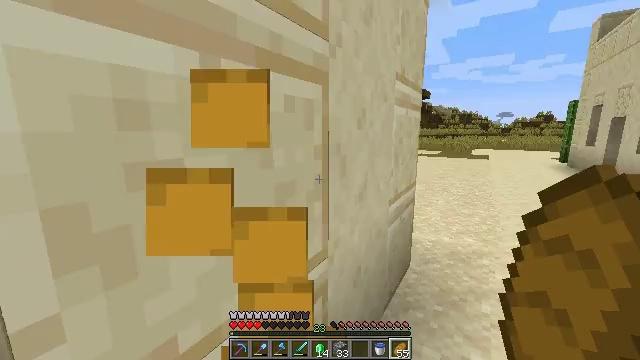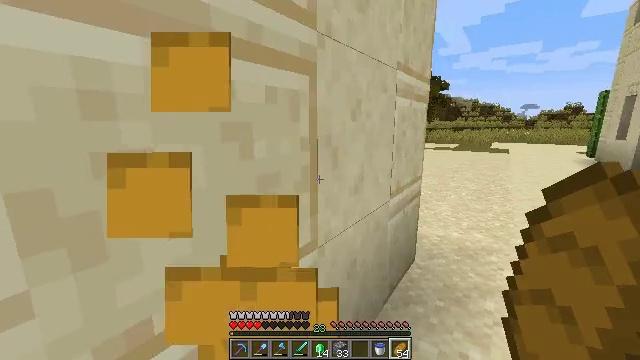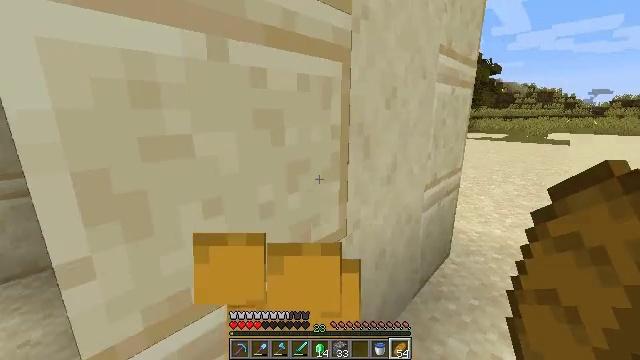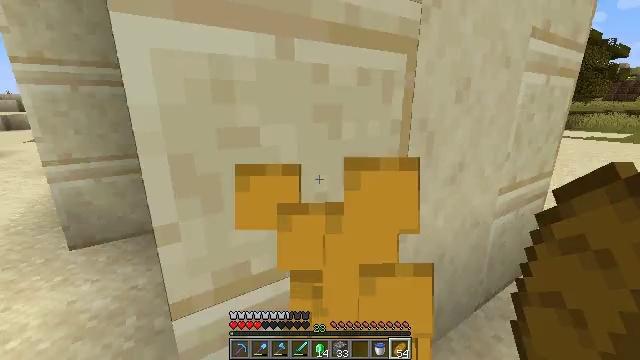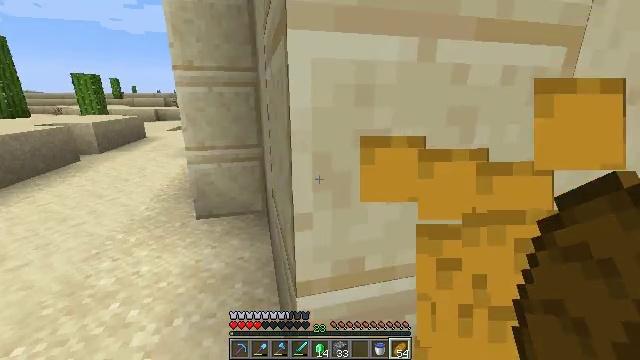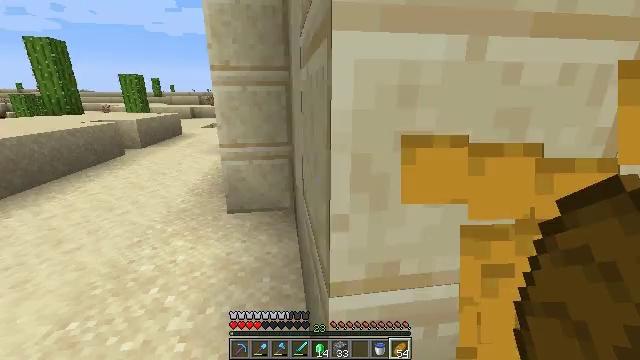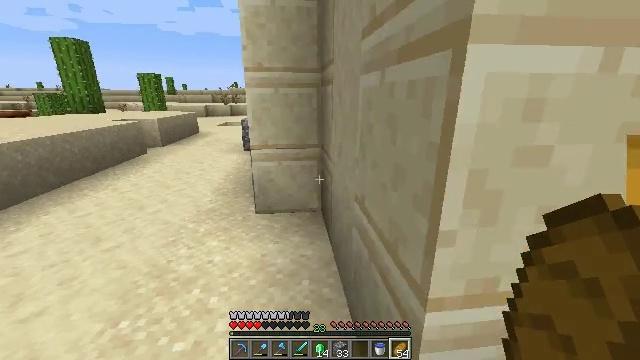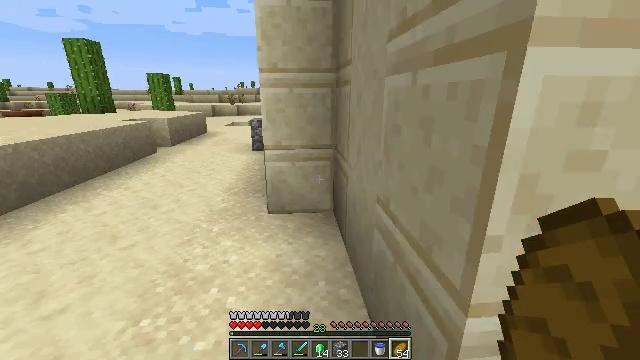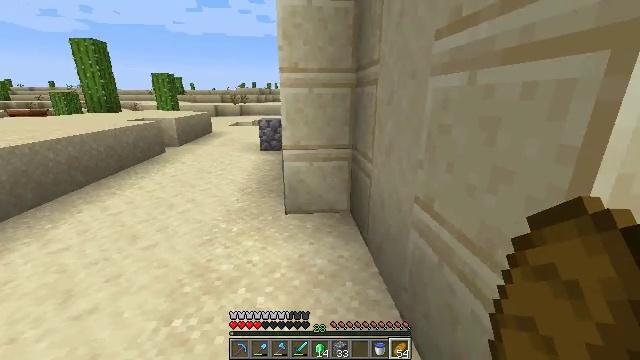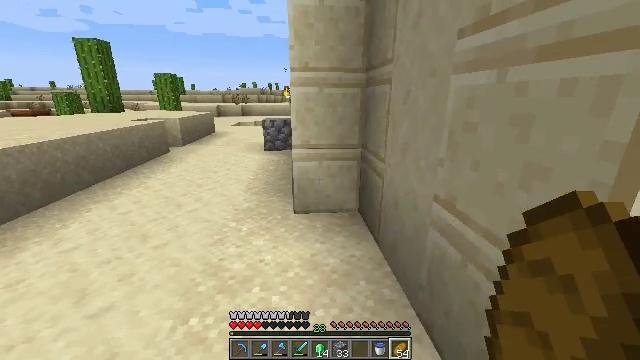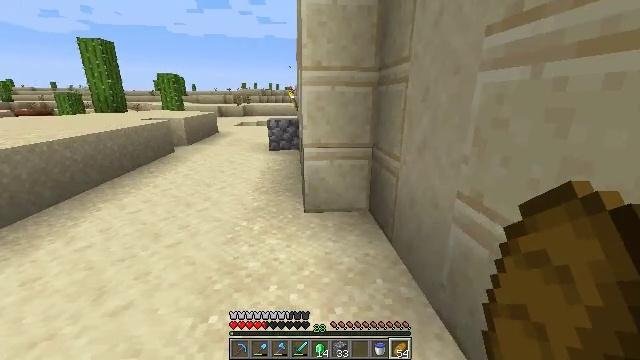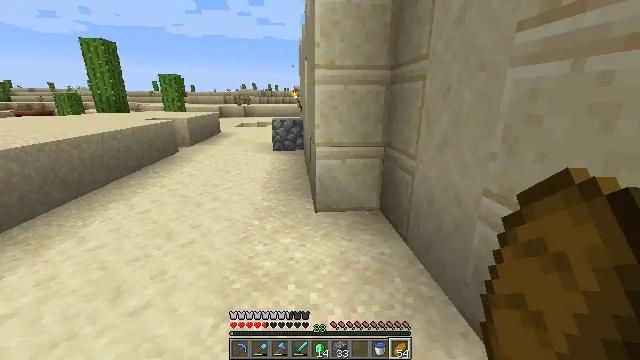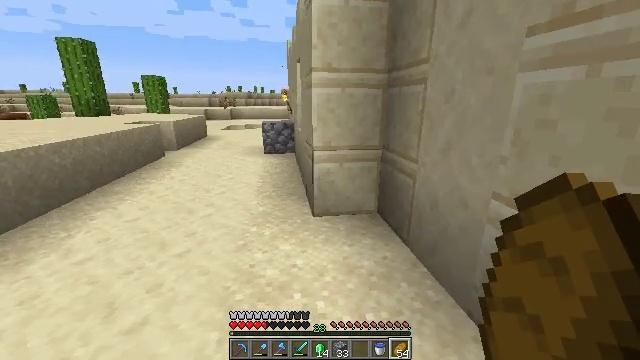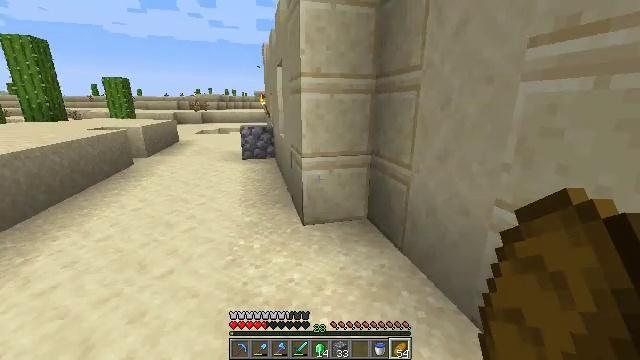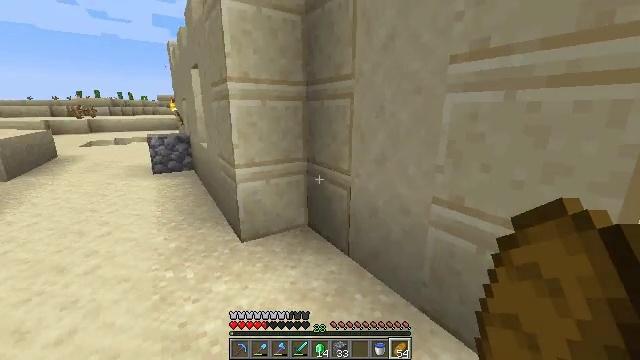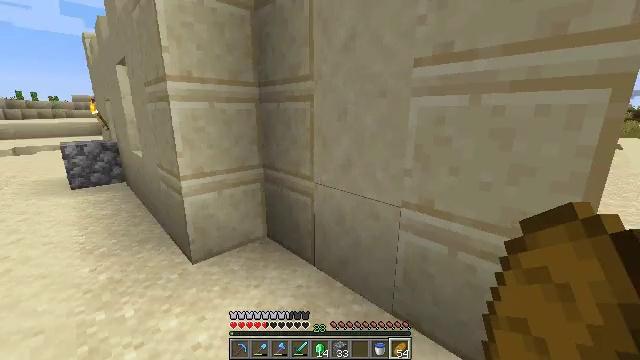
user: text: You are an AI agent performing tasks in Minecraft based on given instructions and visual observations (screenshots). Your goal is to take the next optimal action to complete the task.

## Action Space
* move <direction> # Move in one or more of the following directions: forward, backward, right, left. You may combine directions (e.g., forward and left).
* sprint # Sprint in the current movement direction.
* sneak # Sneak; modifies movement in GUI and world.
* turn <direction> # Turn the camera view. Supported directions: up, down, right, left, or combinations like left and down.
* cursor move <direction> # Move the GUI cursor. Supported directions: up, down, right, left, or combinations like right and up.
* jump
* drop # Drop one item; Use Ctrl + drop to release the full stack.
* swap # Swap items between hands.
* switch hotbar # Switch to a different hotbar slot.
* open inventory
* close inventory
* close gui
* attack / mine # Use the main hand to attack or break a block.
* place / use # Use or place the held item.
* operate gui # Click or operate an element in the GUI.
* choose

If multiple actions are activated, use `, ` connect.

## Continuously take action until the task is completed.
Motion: motion action
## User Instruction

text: Kill a pillager.
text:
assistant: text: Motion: move right, turn left and down, use / place
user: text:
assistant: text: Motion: turn left and down, use / place
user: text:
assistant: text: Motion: move left, turn left and down, use / place
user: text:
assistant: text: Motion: move left, turn left, use / place
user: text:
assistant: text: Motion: move left, turn left, use / place
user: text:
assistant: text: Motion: move left, turn left, use / place
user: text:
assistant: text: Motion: move left, turn left, use / place
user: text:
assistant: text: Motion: move left, use / place
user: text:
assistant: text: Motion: move left
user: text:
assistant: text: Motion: move left
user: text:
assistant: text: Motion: move forward and move left
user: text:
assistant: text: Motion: move forward and move left, turn right
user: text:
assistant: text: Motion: move forward and move left, turn right
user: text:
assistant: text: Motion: move forward, turn right and up
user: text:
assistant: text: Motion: move forward, turn right
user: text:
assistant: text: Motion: move forward, turn right
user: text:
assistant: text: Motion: move forward, turn right
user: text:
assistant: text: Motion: move forward, turn right
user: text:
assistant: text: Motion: move forward, turn right
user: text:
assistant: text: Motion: move forward, turn right, switch to hotbar 4
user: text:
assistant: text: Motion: move forward, turn right, switch to hotbar 4
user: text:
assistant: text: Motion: move forward, turn right, switch to hotbar 4
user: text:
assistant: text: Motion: turn right, switch to hotbar 4
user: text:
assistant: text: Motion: no_op
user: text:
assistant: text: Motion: turn right
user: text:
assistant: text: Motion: turn right
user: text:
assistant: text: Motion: move right, turn right
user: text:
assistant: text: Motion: move right
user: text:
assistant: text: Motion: move right
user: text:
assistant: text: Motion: move right